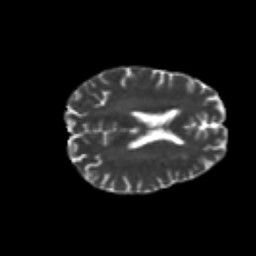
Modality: T2w
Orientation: axial
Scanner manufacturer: siemens
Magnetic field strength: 3 T
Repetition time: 6.8 s
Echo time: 0.093 s